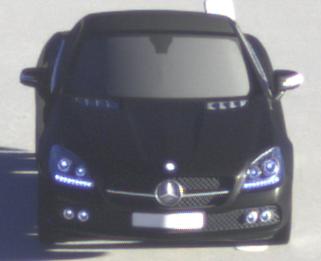
Make: Mercedes-Benz
Model: SLK 200
Detailed model: SLK-Class (172)
Model produced from: 2011/03
Model produced until: 2015/04
Doors: 2
Color: black
Road condition: dry road
Daytime: sunrise or sunset
Contrast: high contrast